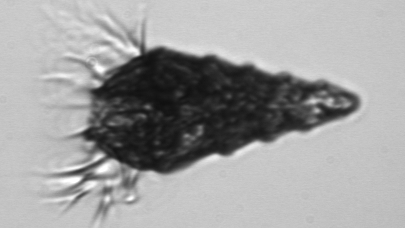
Label: Laboea_strobila